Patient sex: F
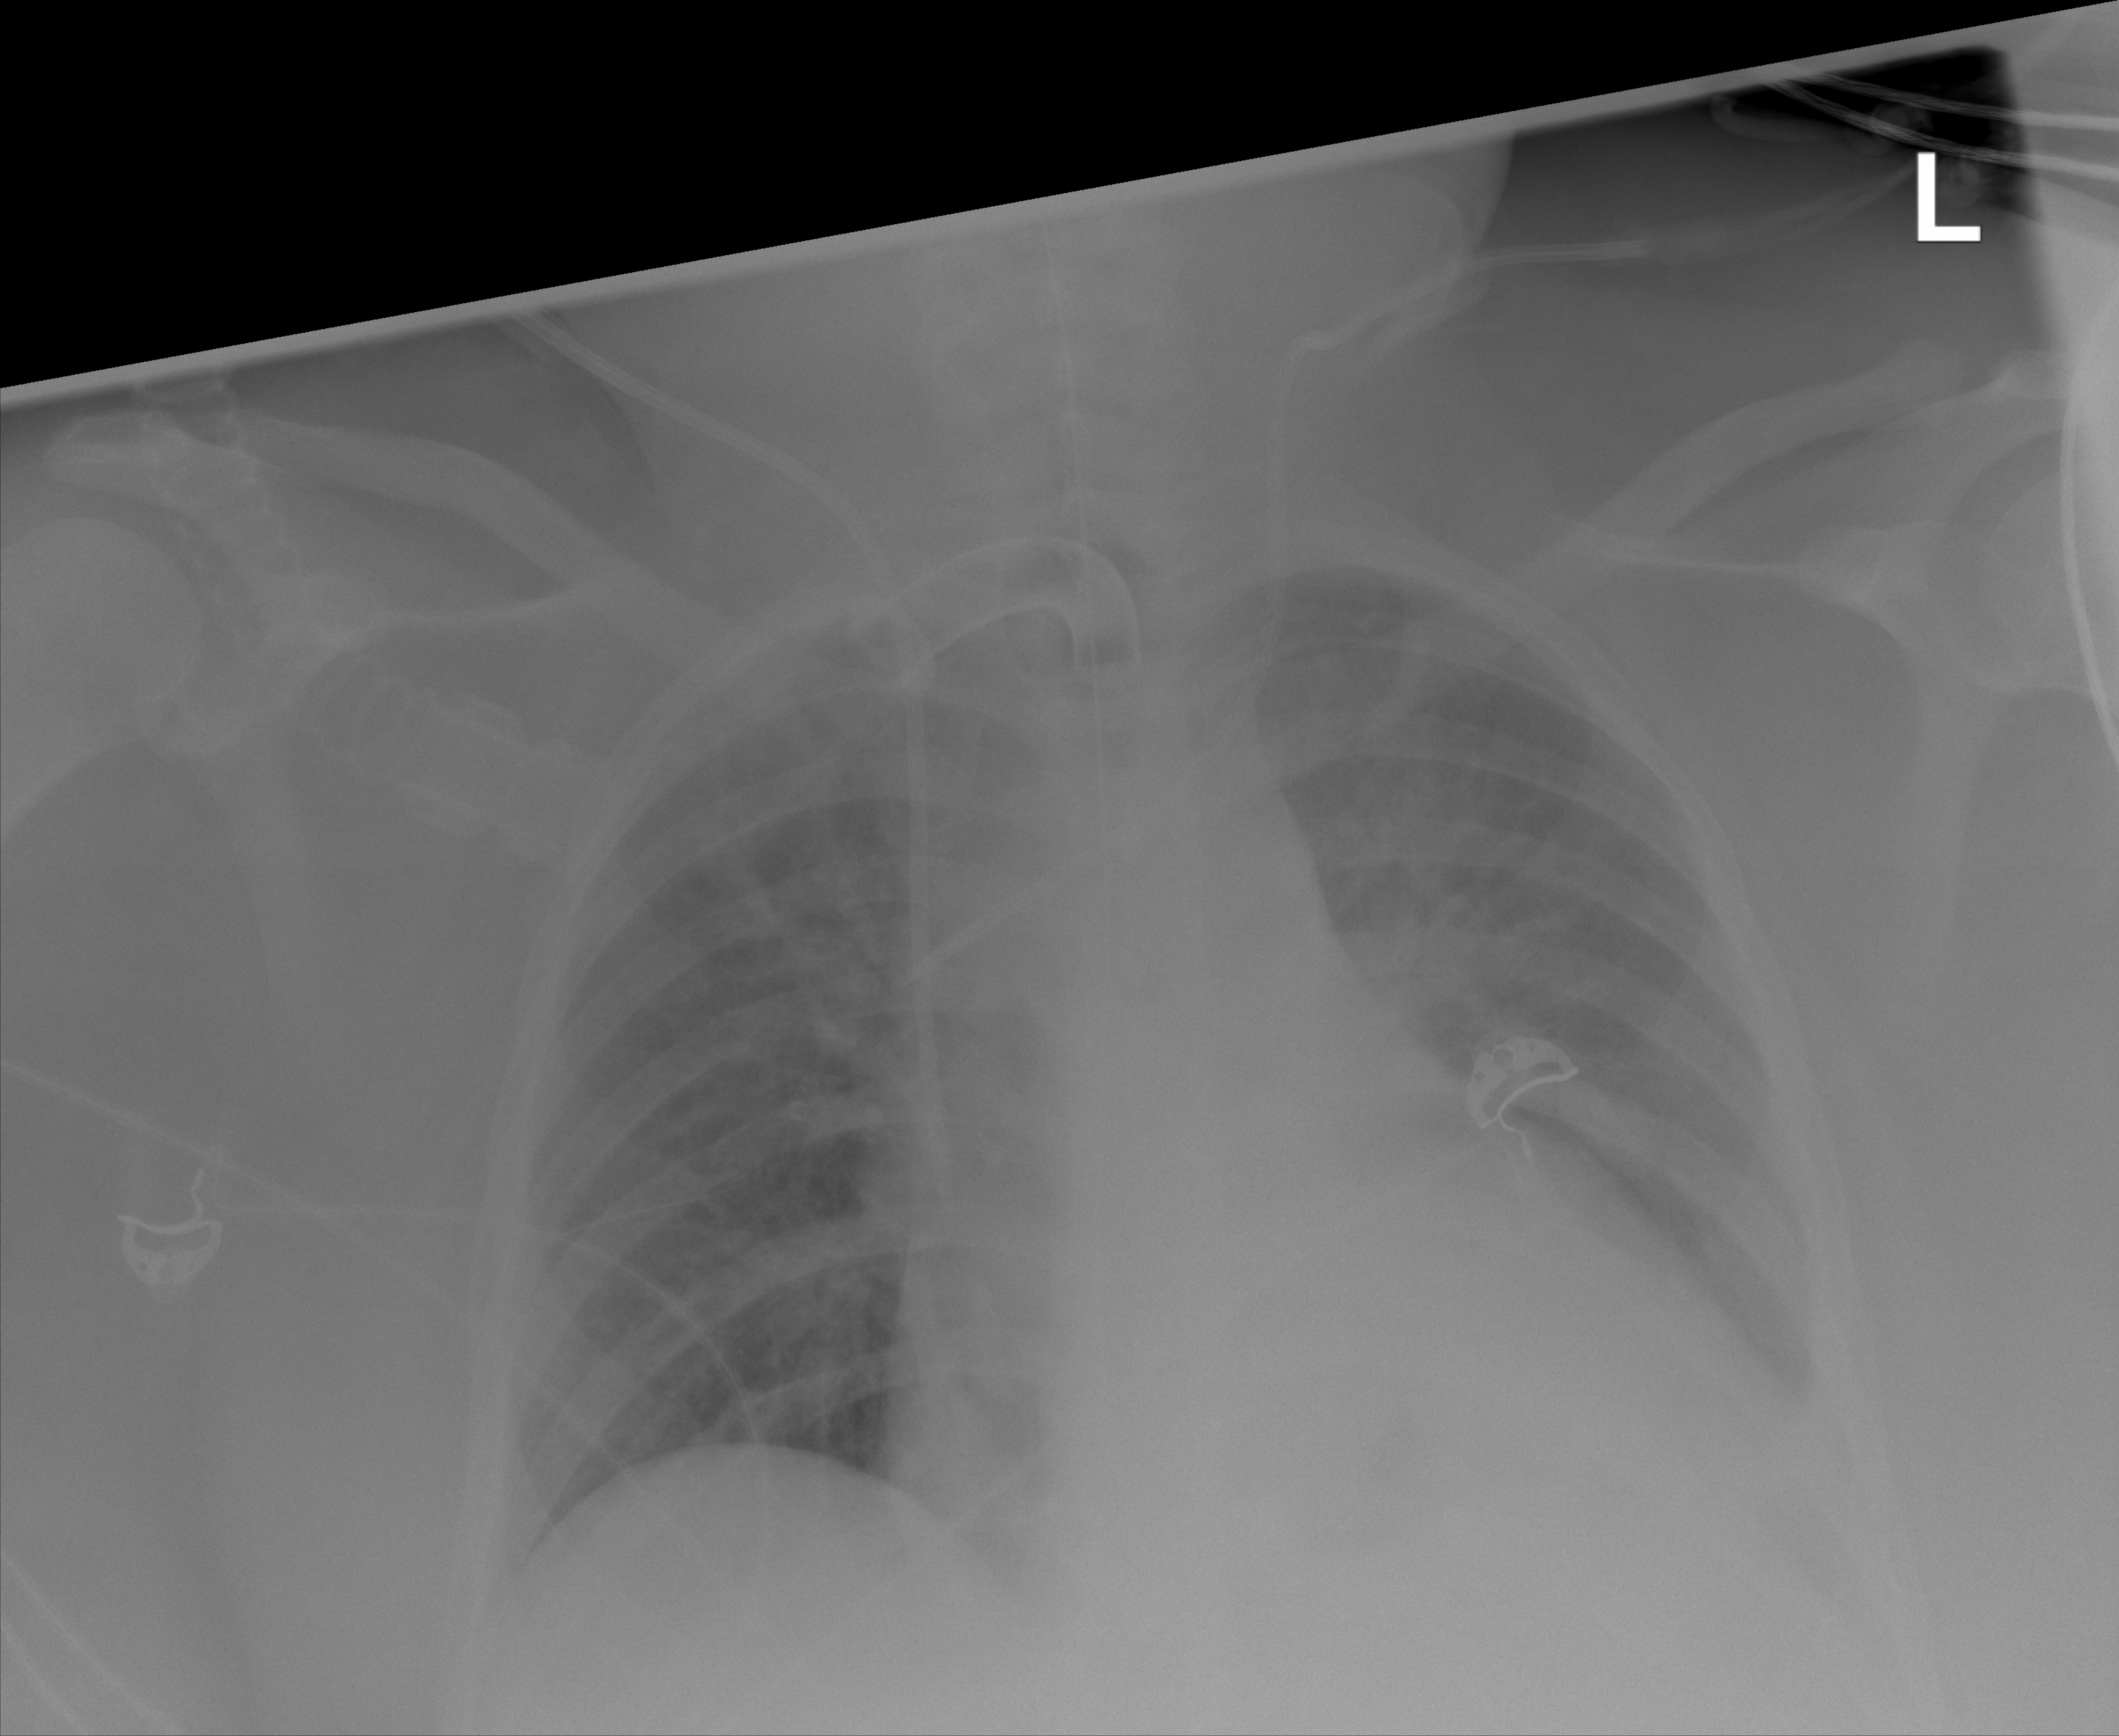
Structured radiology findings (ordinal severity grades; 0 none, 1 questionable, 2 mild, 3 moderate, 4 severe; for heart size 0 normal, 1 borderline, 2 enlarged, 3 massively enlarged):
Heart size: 2
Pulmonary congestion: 2
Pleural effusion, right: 0
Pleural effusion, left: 2
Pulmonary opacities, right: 0
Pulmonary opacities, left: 0
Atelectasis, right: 0
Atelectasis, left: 2